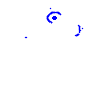
Particle: pion